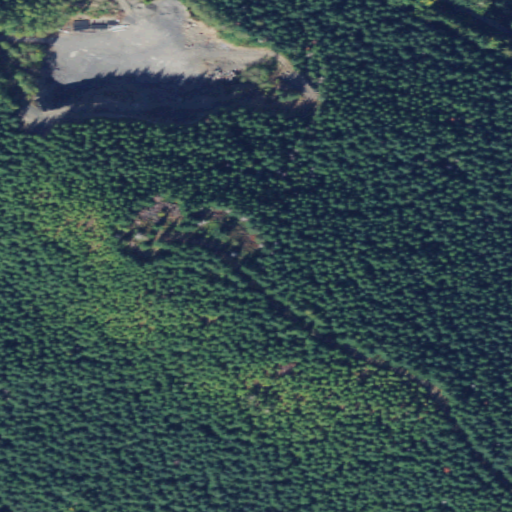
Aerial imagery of mountain in Washington named Sutter Mountain containing evergreen forest, mixed forest, medium intensity development, deciduous forest, high intensity development, low intensity development, and open development